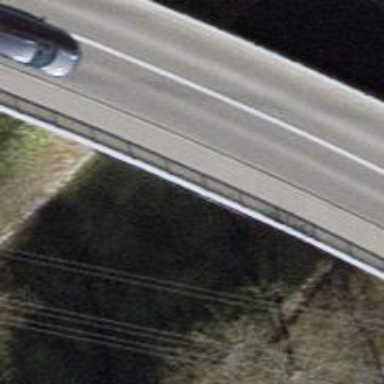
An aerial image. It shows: Sidewalk footway on asphalt bridge.